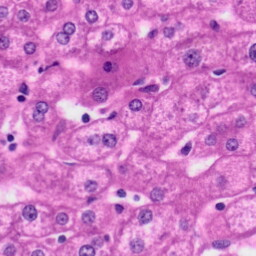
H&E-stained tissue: Liver